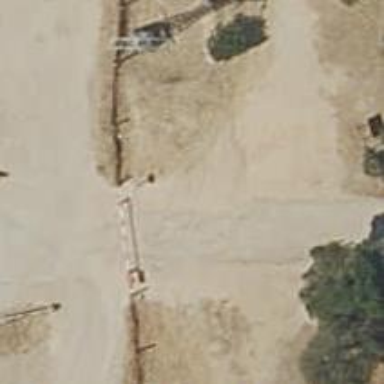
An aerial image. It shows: Lift gate barrier.